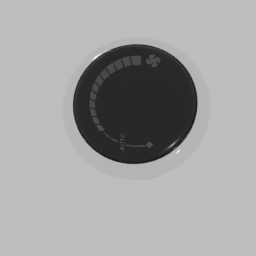
Label: electronics